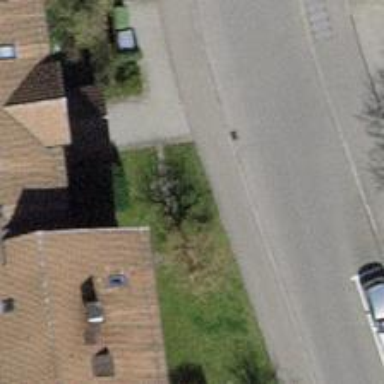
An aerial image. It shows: Sidewalk.